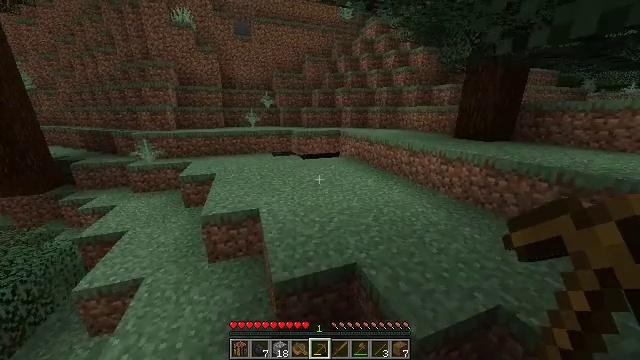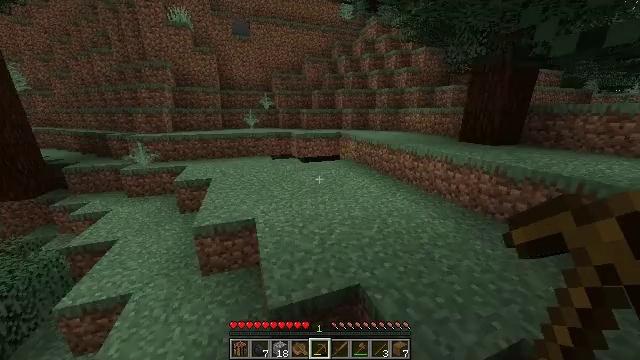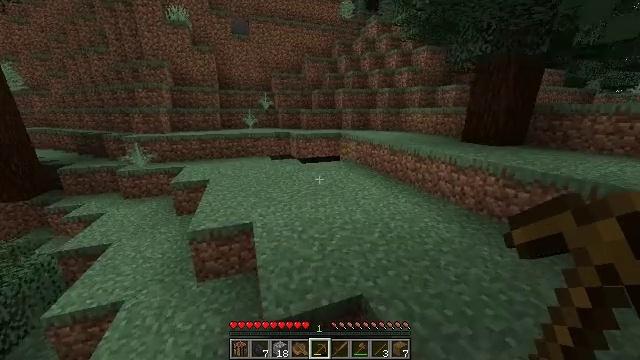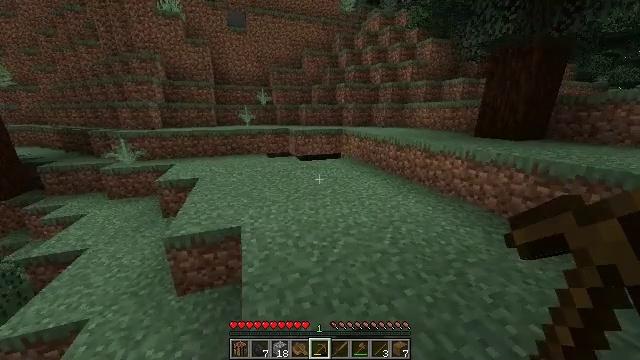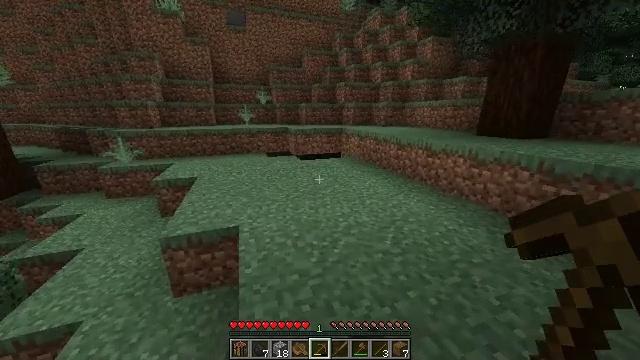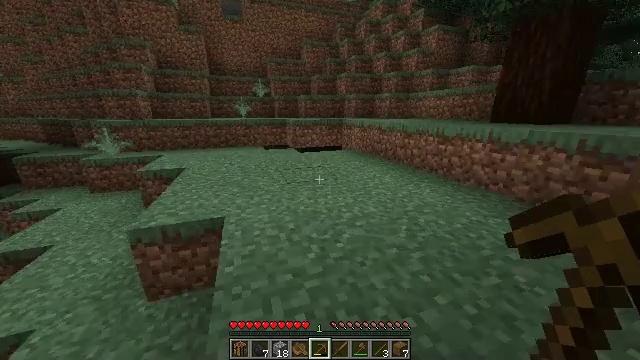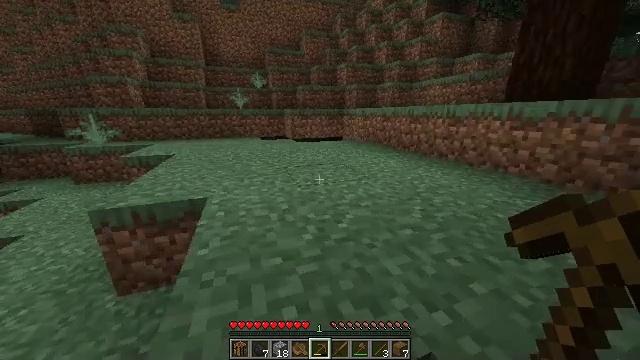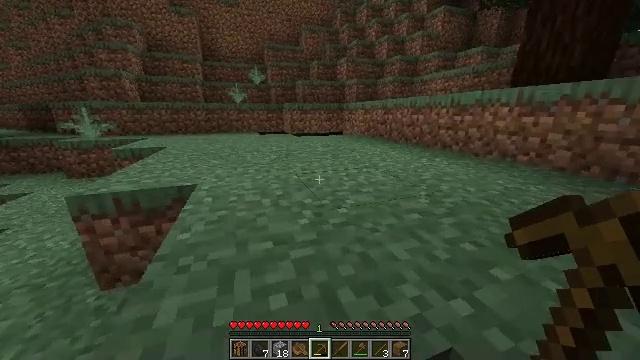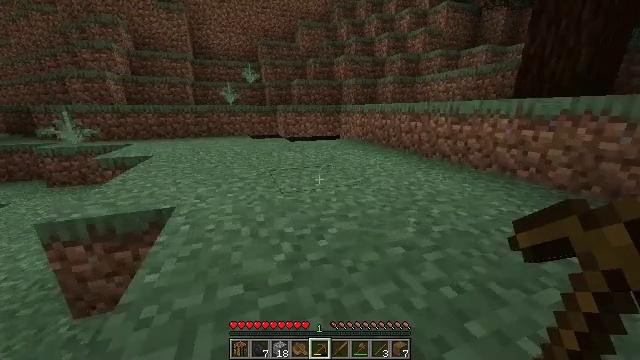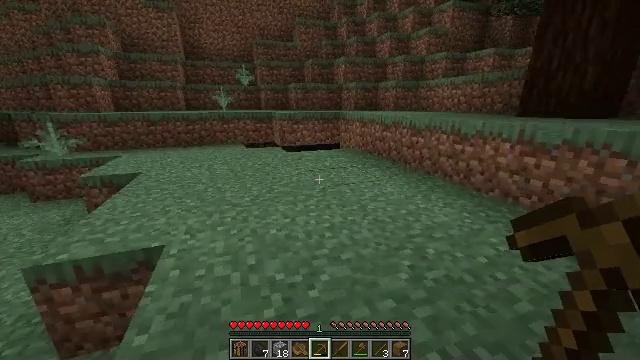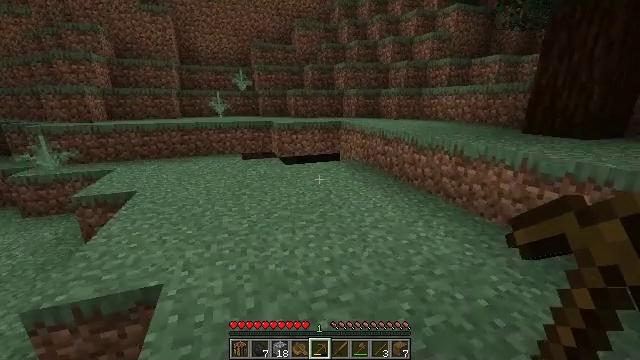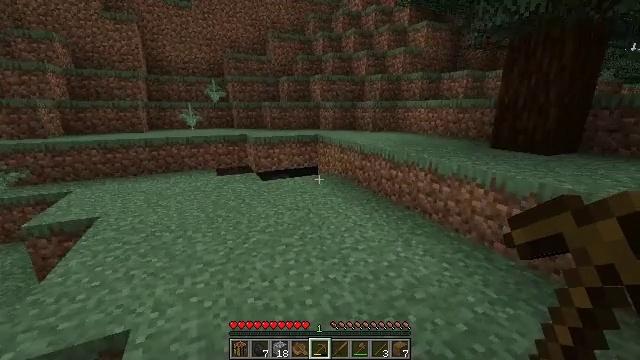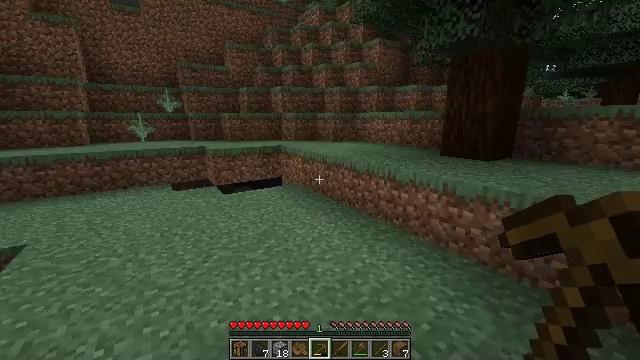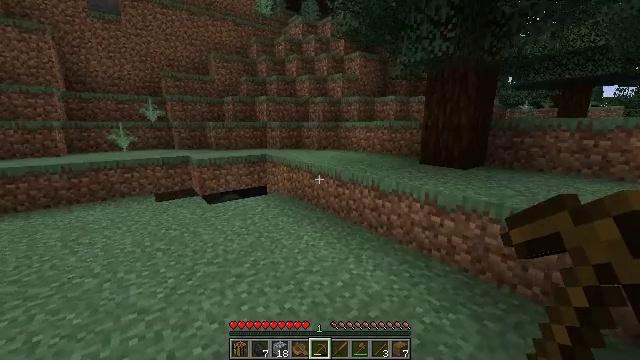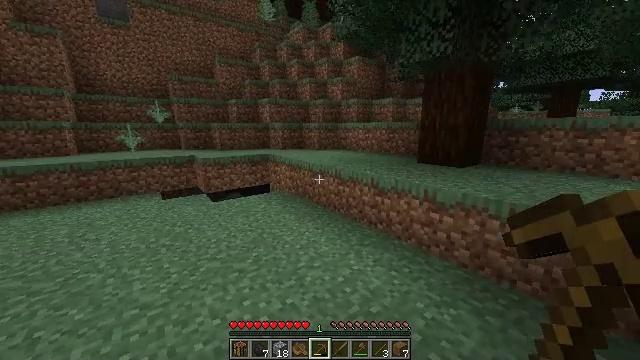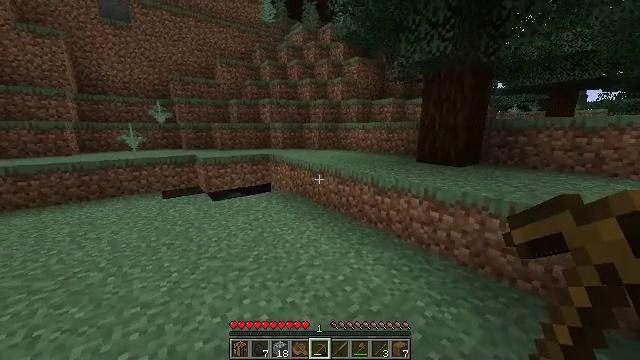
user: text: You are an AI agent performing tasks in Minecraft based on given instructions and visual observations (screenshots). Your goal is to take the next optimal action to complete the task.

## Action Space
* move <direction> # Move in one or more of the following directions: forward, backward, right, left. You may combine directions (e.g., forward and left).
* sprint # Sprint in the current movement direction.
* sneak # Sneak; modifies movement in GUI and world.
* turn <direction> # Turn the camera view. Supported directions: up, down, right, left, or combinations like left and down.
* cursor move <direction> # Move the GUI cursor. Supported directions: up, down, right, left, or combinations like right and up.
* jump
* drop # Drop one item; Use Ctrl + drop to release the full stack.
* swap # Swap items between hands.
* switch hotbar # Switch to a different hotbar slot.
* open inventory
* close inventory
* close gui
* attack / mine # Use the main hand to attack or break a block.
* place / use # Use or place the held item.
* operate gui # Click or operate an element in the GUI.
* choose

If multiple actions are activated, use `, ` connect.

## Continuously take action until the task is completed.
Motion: motion action
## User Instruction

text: Kill the salmon.
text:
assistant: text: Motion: move forward, sprint, jump
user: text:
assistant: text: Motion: move forward, sprint, jump
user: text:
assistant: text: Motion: move forward, sprint, jump
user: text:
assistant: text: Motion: move forward, sprint
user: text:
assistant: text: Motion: move forward, sprint
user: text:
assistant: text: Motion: move forward, sprint, jump
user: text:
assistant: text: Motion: move forward, sprint, jump
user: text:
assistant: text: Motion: move forward, sprint, jump
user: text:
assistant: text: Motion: move forward, sprint, jump
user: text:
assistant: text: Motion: move forward, sprint
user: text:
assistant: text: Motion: move forward, sprint, turn right and up
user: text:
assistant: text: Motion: move forward, sprint, turn right and up
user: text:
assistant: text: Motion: move forward, sprint, turn right
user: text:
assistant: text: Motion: move forward, sprint
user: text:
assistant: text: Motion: move forward, sprint
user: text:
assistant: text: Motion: move forward, sprint
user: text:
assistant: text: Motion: move forward, sprint
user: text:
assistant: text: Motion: move forward, sprint
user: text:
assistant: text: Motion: move forward, sprint
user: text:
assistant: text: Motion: move forward, sprint, turn right
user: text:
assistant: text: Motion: move forward, sprint, turn right
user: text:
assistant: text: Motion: move forward, sprint, turn right
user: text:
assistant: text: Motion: move forward, sprint, turn right and up
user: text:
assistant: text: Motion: move forward, sprint
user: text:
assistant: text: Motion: move forward, sprint
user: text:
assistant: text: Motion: move forward, sprint, jump
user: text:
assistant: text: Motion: move forward, sprint, jump
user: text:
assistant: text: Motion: move forward, sprint, jump
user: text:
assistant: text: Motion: move forward, sprint, jump
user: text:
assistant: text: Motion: move forward, sprint